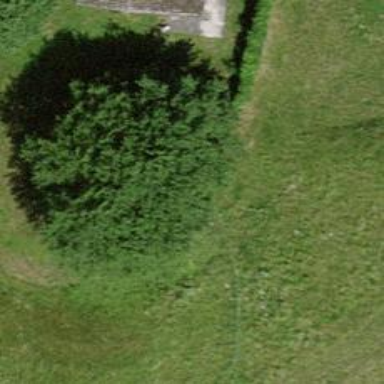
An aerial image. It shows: Beautiful tree in nature.